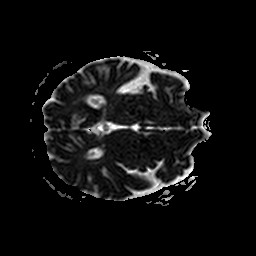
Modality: ADC
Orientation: axial
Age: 53
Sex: male
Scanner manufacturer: philips
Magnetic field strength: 1.5 T
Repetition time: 4.985 s
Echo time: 0.07744 s